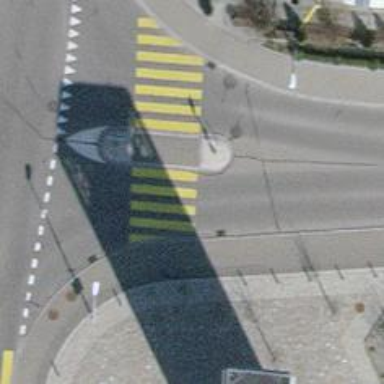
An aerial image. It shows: Kerb barrier.